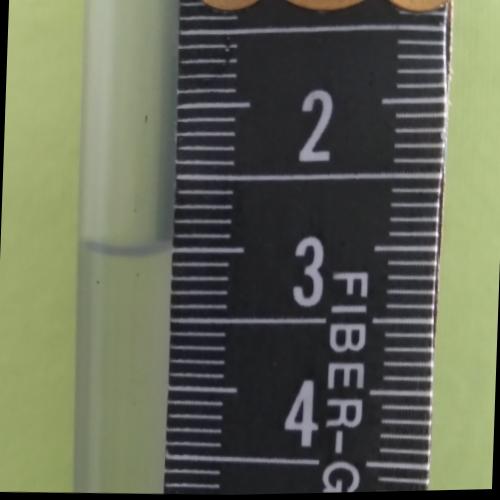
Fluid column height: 3.0 cm